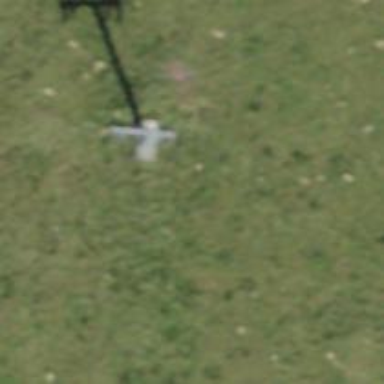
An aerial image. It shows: Pylon used for aerialway.